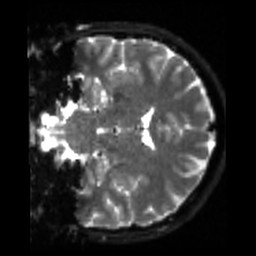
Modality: sbref
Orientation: coronal
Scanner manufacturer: siemens
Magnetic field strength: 3 T
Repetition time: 4 s
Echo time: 0.0594 s